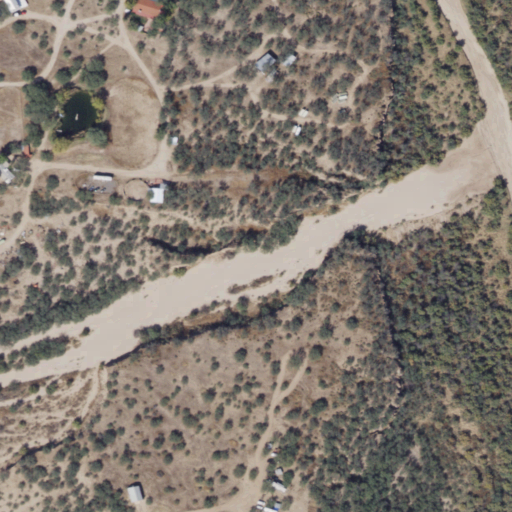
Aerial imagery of valley in Arizona named Cornfield Canyon containing shrub, grassland, woody wetlands, and open development